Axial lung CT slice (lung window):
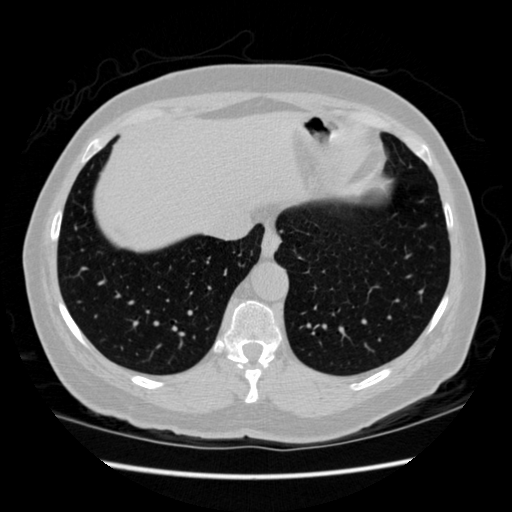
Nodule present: no